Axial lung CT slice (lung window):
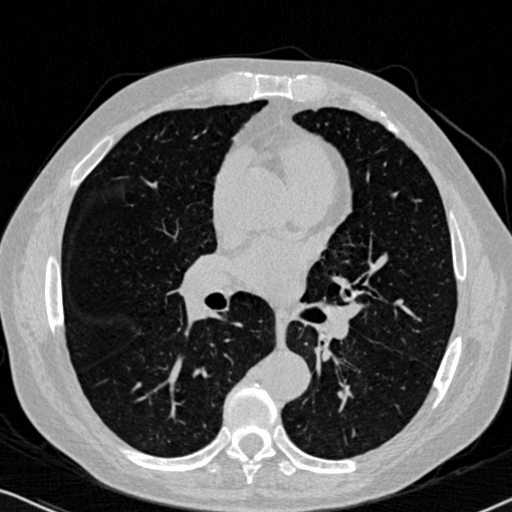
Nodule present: no